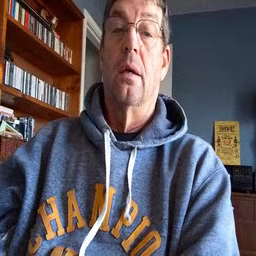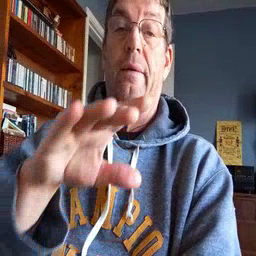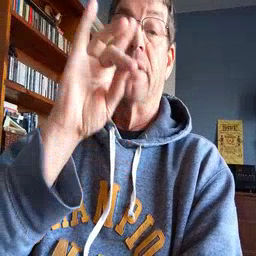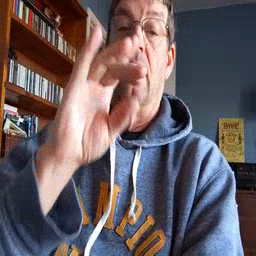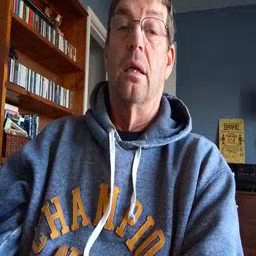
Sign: find